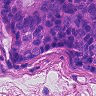
Metastatic tissue present: yes